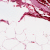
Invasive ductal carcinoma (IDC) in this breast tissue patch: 0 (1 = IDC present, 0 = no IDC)